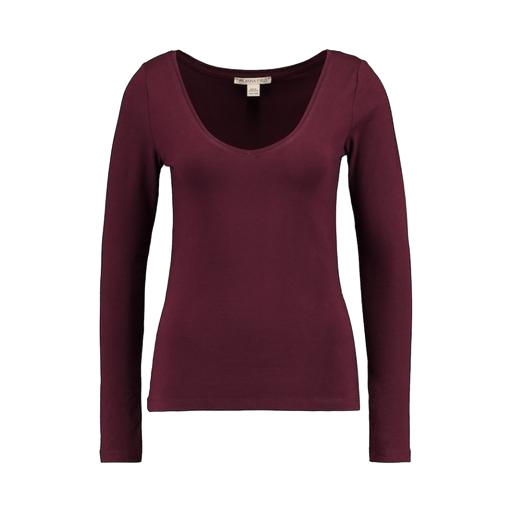
red women's long-sleeved scoop neck t-shirt light, longsleeve t-shirt, long-sleeve t-shirt only macy, white background